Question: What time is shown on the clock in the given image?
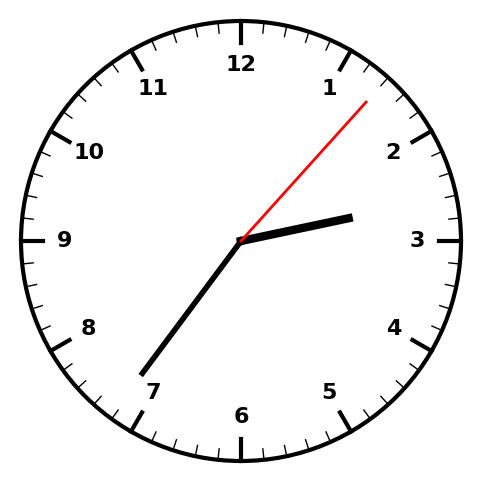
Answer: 02:36:07